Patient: sex F, age 36
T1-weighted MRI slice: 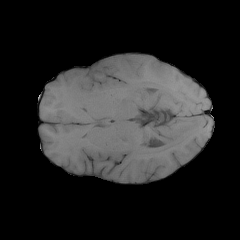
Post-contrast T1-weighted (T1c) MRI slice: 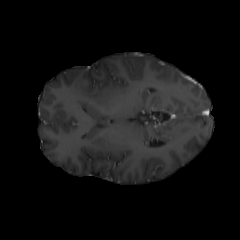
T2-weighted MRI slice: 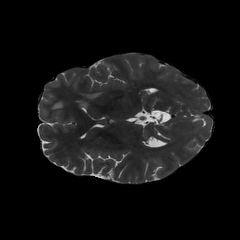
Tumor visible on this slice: yes
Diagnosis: Glioblastoma, IDH-wildtype
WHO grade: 4